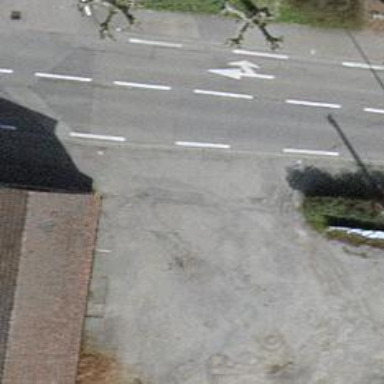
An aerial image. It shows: Crossing equipped with traffic signals. It is zebra crossing.